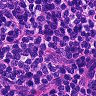
Metastatic tissue present: no